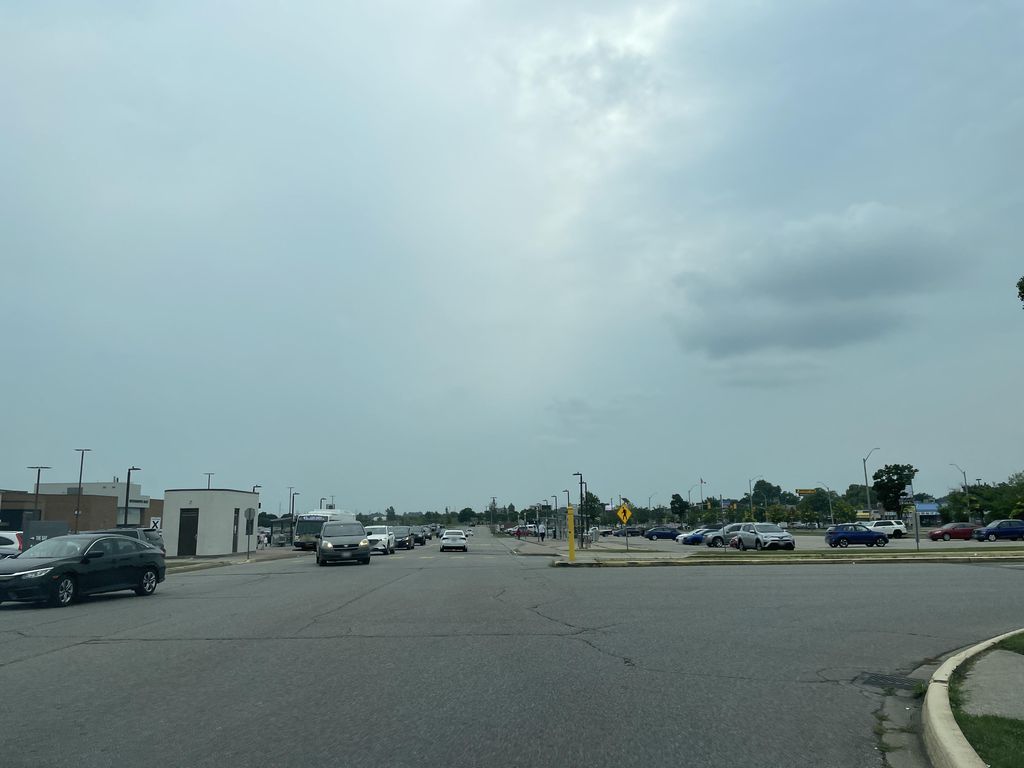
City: hamilton